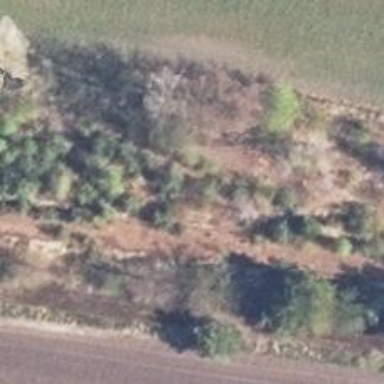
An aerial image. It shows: Abandoned railway.